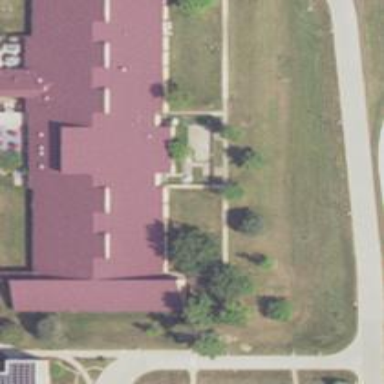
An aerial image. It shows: Kindergarten.